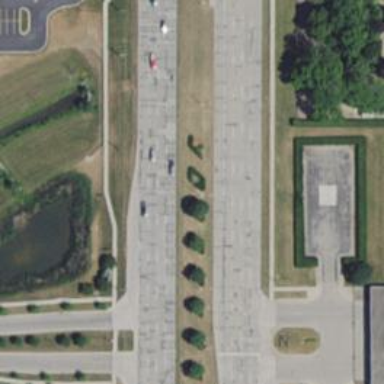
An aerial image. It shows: Secondary road with separate sidewalk.